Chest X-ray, AP view. Patient: 54 years old, sex F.
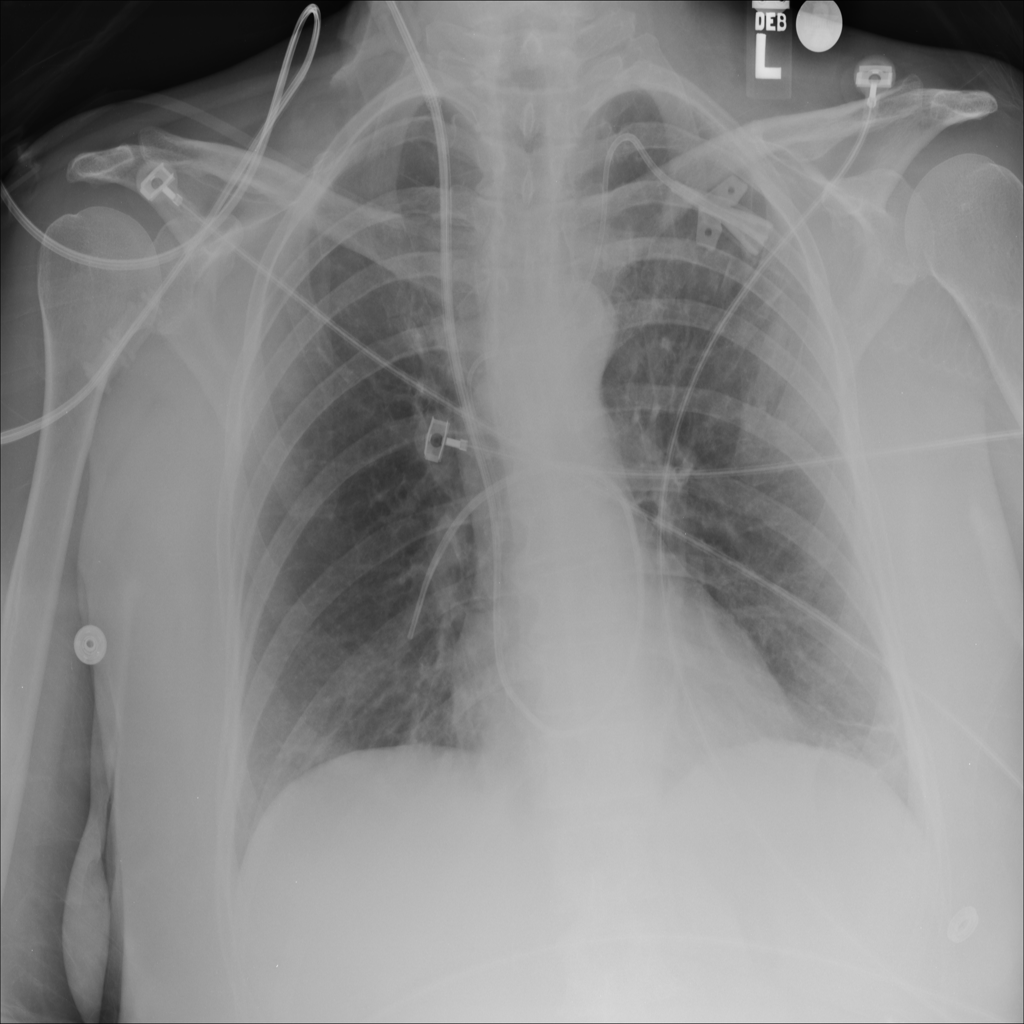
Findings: Atelectasis